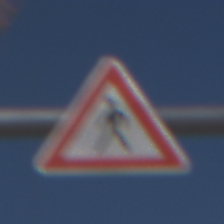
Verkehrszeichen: FussgaengerRechts
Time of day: MorningAfternoon
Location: Outdoor (Urban)
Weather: Clear
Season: NotSpecified
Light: Natural